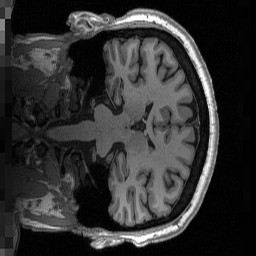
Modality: T1w
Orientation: coronal
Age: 42
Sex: female
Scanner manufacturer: siemens
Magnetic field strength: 3 T
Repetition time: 2.53 s